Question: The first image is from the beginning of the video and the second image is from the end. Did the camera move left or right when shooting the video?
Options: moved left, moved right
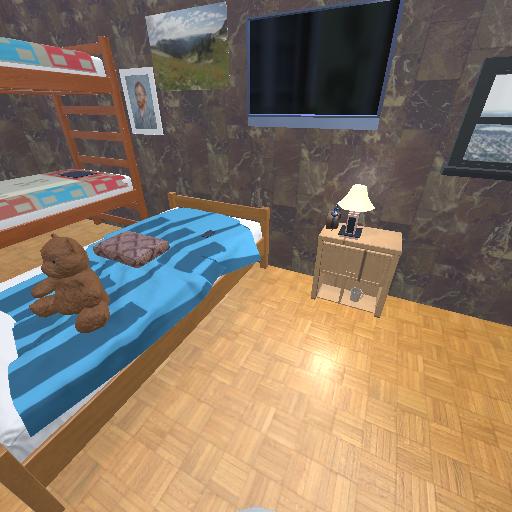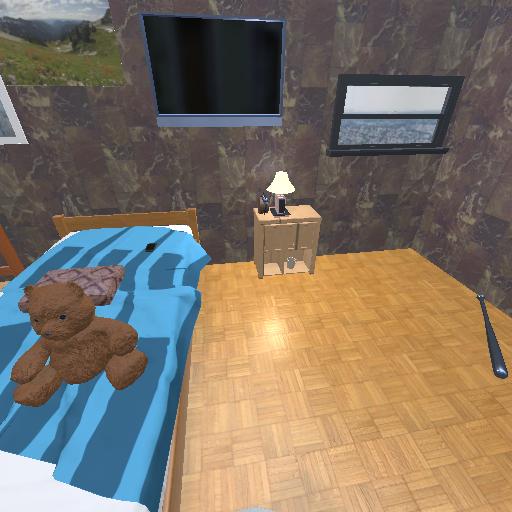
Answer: moved left